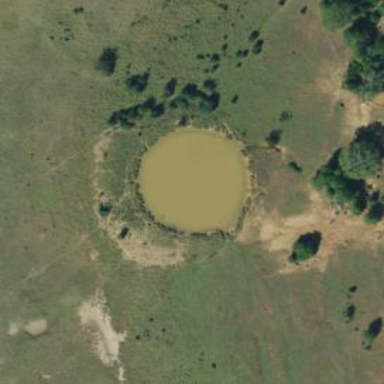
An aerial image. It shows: Natural reservoir of water.